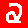
Digit: 2